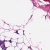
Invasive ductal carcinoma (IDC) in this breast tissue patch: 0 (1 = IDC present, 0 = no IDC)